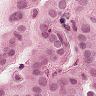
Metastatic tissue present: yes